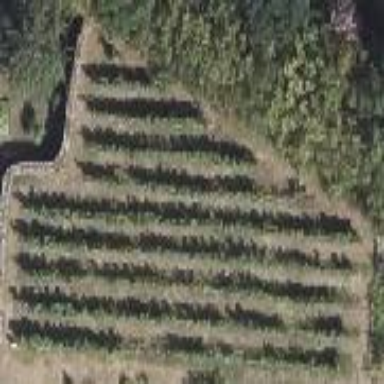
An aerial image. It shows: Vineyard where grapes are grown.